Question: Is there a way a way to create Delicious-like "arrow tags" without the use of images:

I'm familiar with the <URL>.
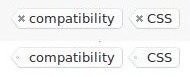
Answer: I create a little example may be that's you want .
'''
div{
padding:5px 10px;
font-size:12px;
-moz-border-radius:0 5px 5px 0;
-webkit-border-radius:0 5px 5px 0;
float:left;
margin-left:30px;
margin-top:20px;
position:relative;
font-family:verdana;
color:#3b3d3c;
border:1px solid #d5d5d7;
border-left:0;
}
div{
background: -moz-linear-gradient( top , #fbfdfc 0%,#f6f5f5 100%);
background: -webkit-linear-gradient( top , #fbfdfc 0%,#f6f5f5 100%);
}
div:after{
content:"";
width:18px;
height:18px;
background: -moz-linear-gradient( left top , #fbfdfc 0%,#f6f5f5 100%);
background: -webkit-linear-gradient( left top , #fbfdfc 0%,#f6f5f5 100%);
-moz-transform: rotate(45deg);
-webkit-transform: rotate(45deg);
display:block;
position:absolute;
top:3px;
left:-10px;
z-index:-1;
border:1px solid #d5d5d7;
}
'''
Check this <URL>
Now work in chrome also
<URL>
For more you check my this answer also <URL>
I use css3 which not work in IE8 below browsers.